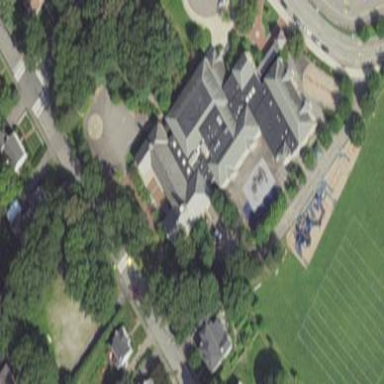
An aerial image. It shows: School building.